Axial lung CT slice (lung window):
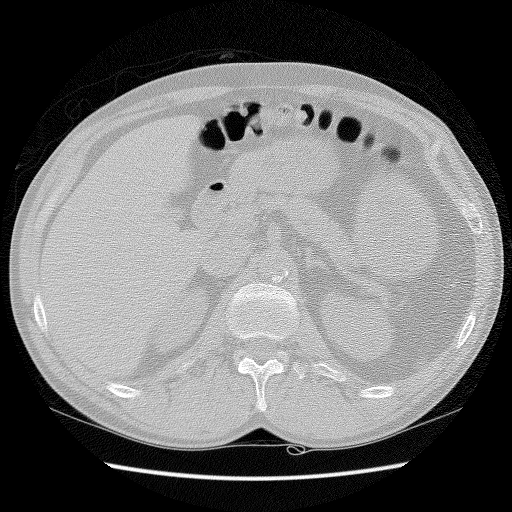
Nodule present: no